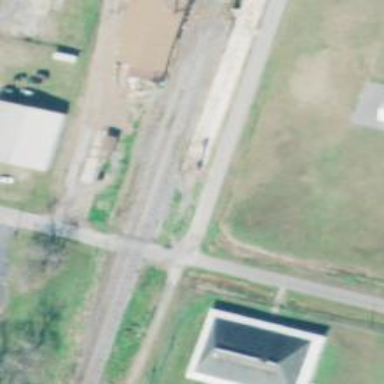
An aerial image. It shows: Railway level crossing.